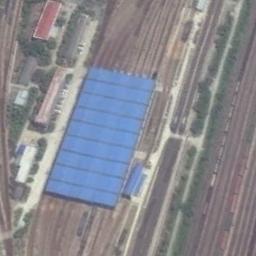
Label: railway_station